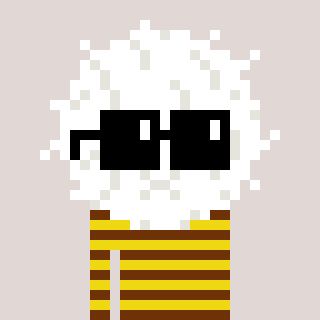
a pixel art character with square black sunglasses, a cottonball-shaped head and a yellow-colored body on a warm background